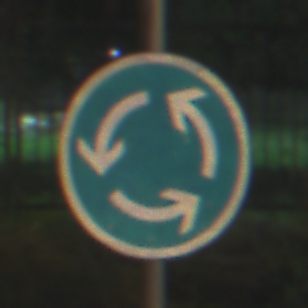
Verkehrszeichen: Kreisverkehr
Umgebung: Outdoor, Suburban
Tageszeit: Night
Wetter: PartlyCloudy
Licht: Artificial
Jahreszeit: NotSpecified
Kontrast: HighContrast